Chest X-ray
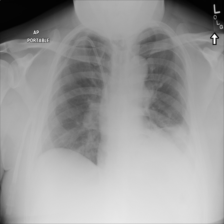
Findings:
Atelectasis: negative
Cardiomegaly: negative
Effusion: positive
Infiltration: negative
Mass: negative
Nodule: negative
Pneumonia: negative
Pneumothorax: negative
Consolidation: positive
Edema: negative
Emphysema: negative
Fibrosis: negative
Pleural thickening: negative
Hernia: negative